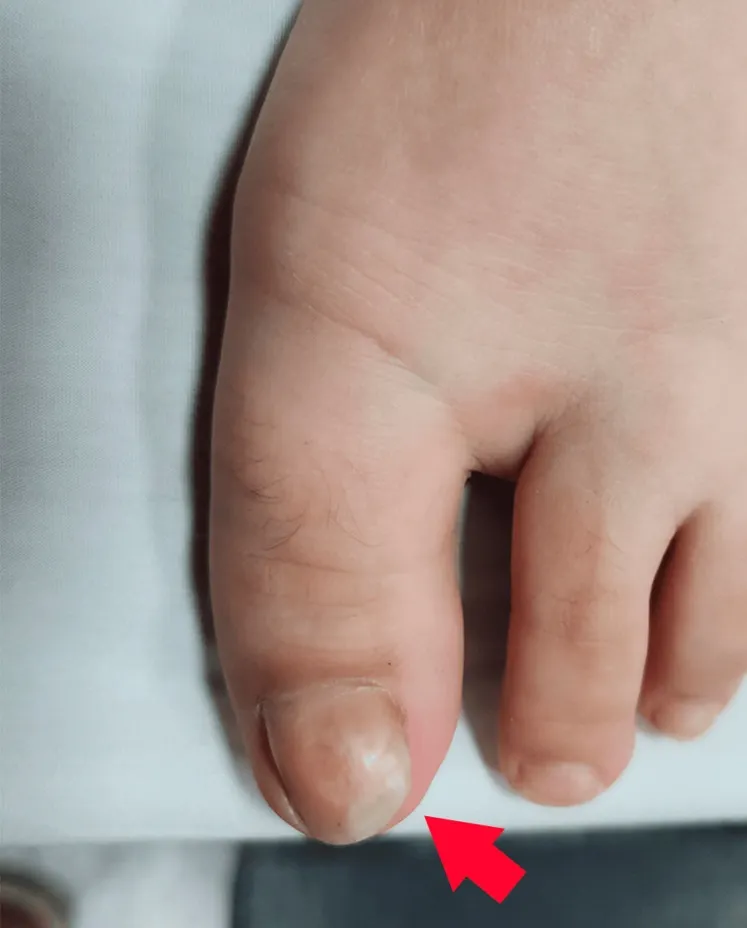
The patient's left big toe revealing an increased nail curvature up to the midline of the nail plate axis, leading to impingement of the midline periungual edge characterizing an onychogryphosis (red arrow).
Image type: medical_photograph (skin_photograph)